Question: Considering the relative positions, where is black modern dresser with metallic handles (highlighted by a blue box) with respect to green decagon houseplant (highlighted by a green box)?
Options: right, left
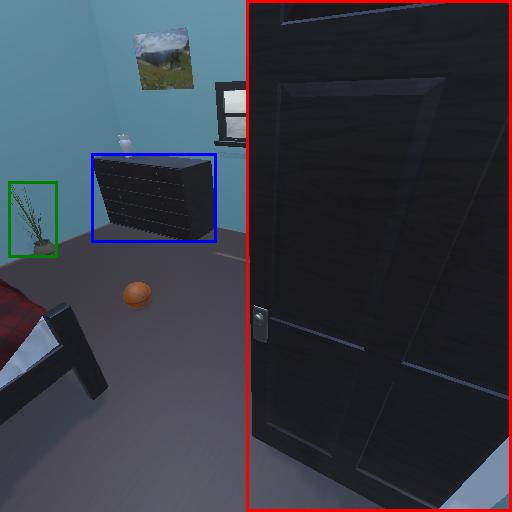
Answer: right